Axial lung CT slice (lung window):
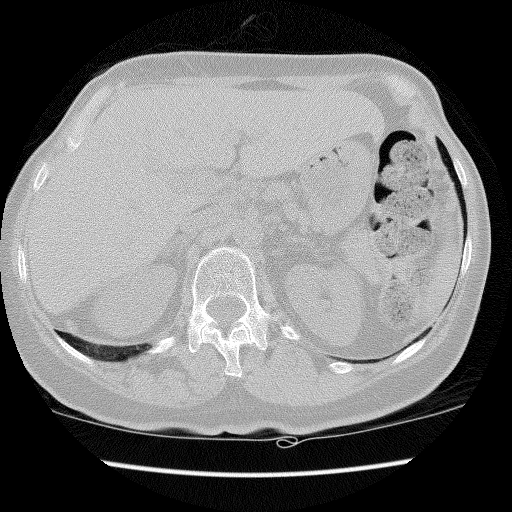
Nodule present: no